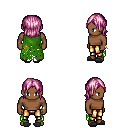
a pixel art fantasy rpg character, male body template, human, dark skin, green tattered cape, gold greaves, pink long bangs hairstyle, bracelets, gray slippers, four views (front, back, left, right), 2x2 character sprite sheet, small pixel art, hard edges, no anti-aliasing